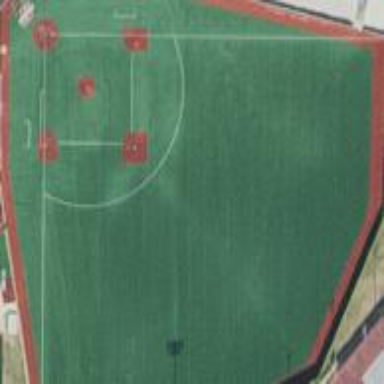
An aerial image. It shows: Baseball pitch with artificial turf for leisure and sports activities.